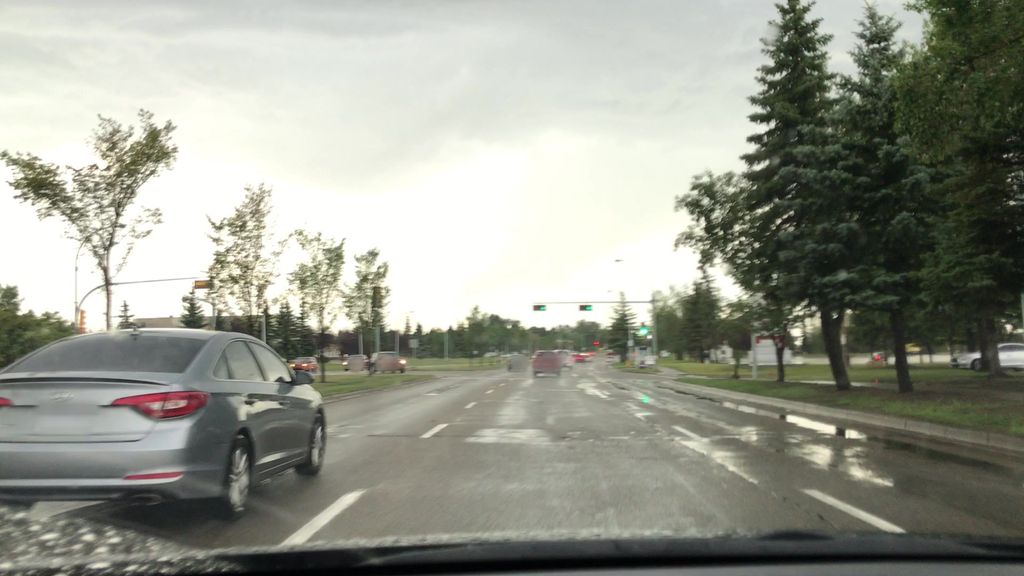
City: edmonton